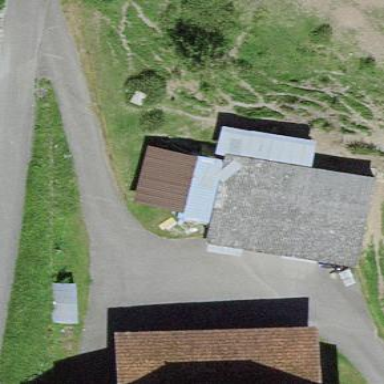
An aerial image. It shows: Garage building.